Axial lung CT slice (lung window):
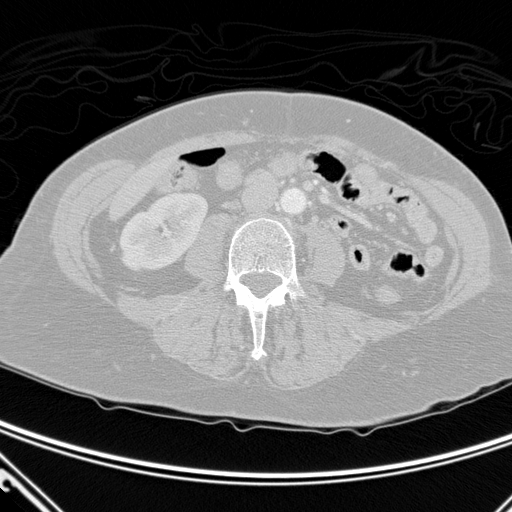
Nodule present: no